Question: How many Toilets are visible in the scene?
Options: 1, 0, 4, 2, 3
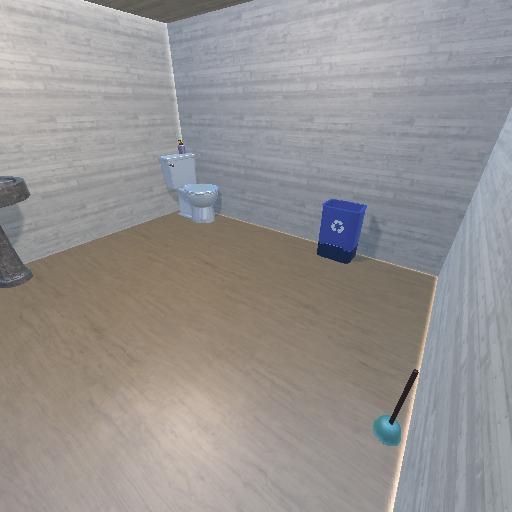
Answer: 1